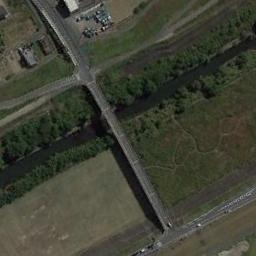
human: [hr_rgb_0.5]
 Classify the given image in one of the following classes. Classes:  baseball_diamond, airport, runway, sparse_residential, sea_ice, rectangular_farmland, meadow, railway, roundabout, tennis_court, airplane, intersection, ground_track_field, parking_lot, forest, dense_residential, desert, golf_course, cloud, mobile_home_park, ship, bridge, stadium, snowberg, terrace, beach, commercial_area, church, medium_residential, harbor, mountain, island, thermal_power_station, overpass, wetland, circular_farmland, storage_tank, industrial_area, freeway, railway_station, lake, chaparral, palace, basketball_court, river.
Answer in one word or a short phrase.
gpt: bridge